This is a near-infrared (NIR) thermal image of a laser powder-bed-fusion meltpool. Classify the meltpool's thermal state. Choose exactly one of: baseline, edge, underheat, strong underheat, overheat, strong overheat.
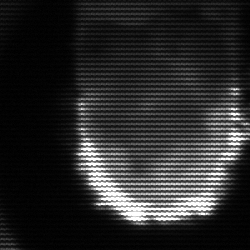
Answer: baseline